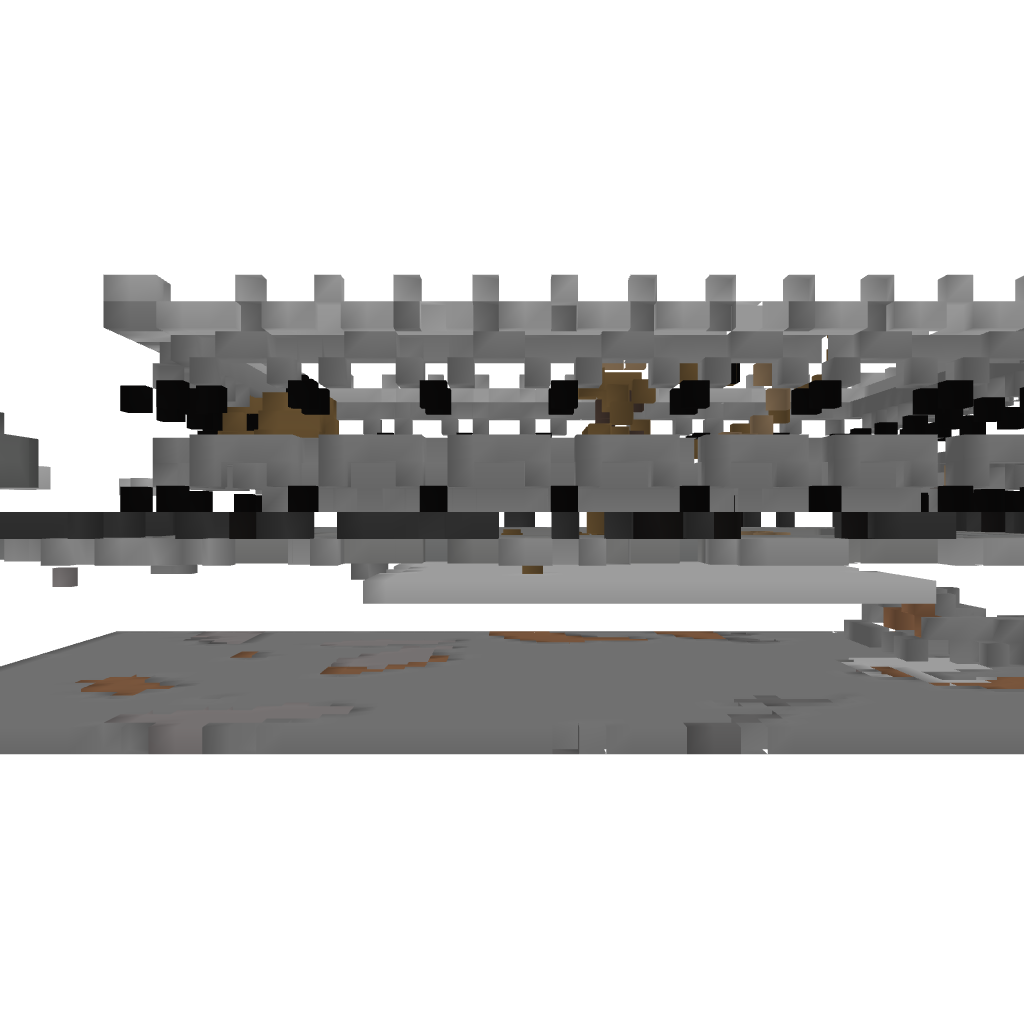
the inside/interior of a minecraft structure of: Agility arena